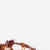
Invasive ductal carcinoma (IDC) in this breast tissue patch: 0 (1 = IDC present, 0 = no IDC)